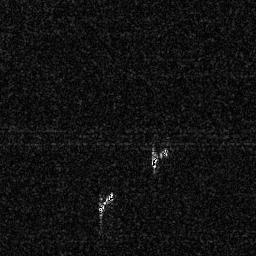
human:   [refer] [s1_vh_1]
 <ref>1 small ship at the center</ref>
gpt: <box>[[58, 57, 66, 65, 0]]</box>